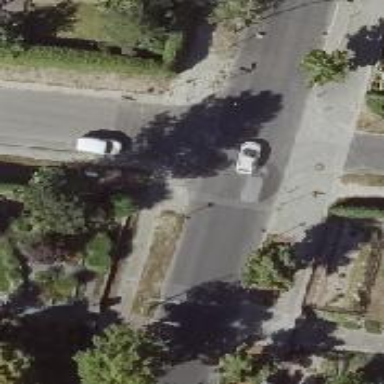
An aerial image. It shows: Uncontrolled road crossing.